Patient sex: M
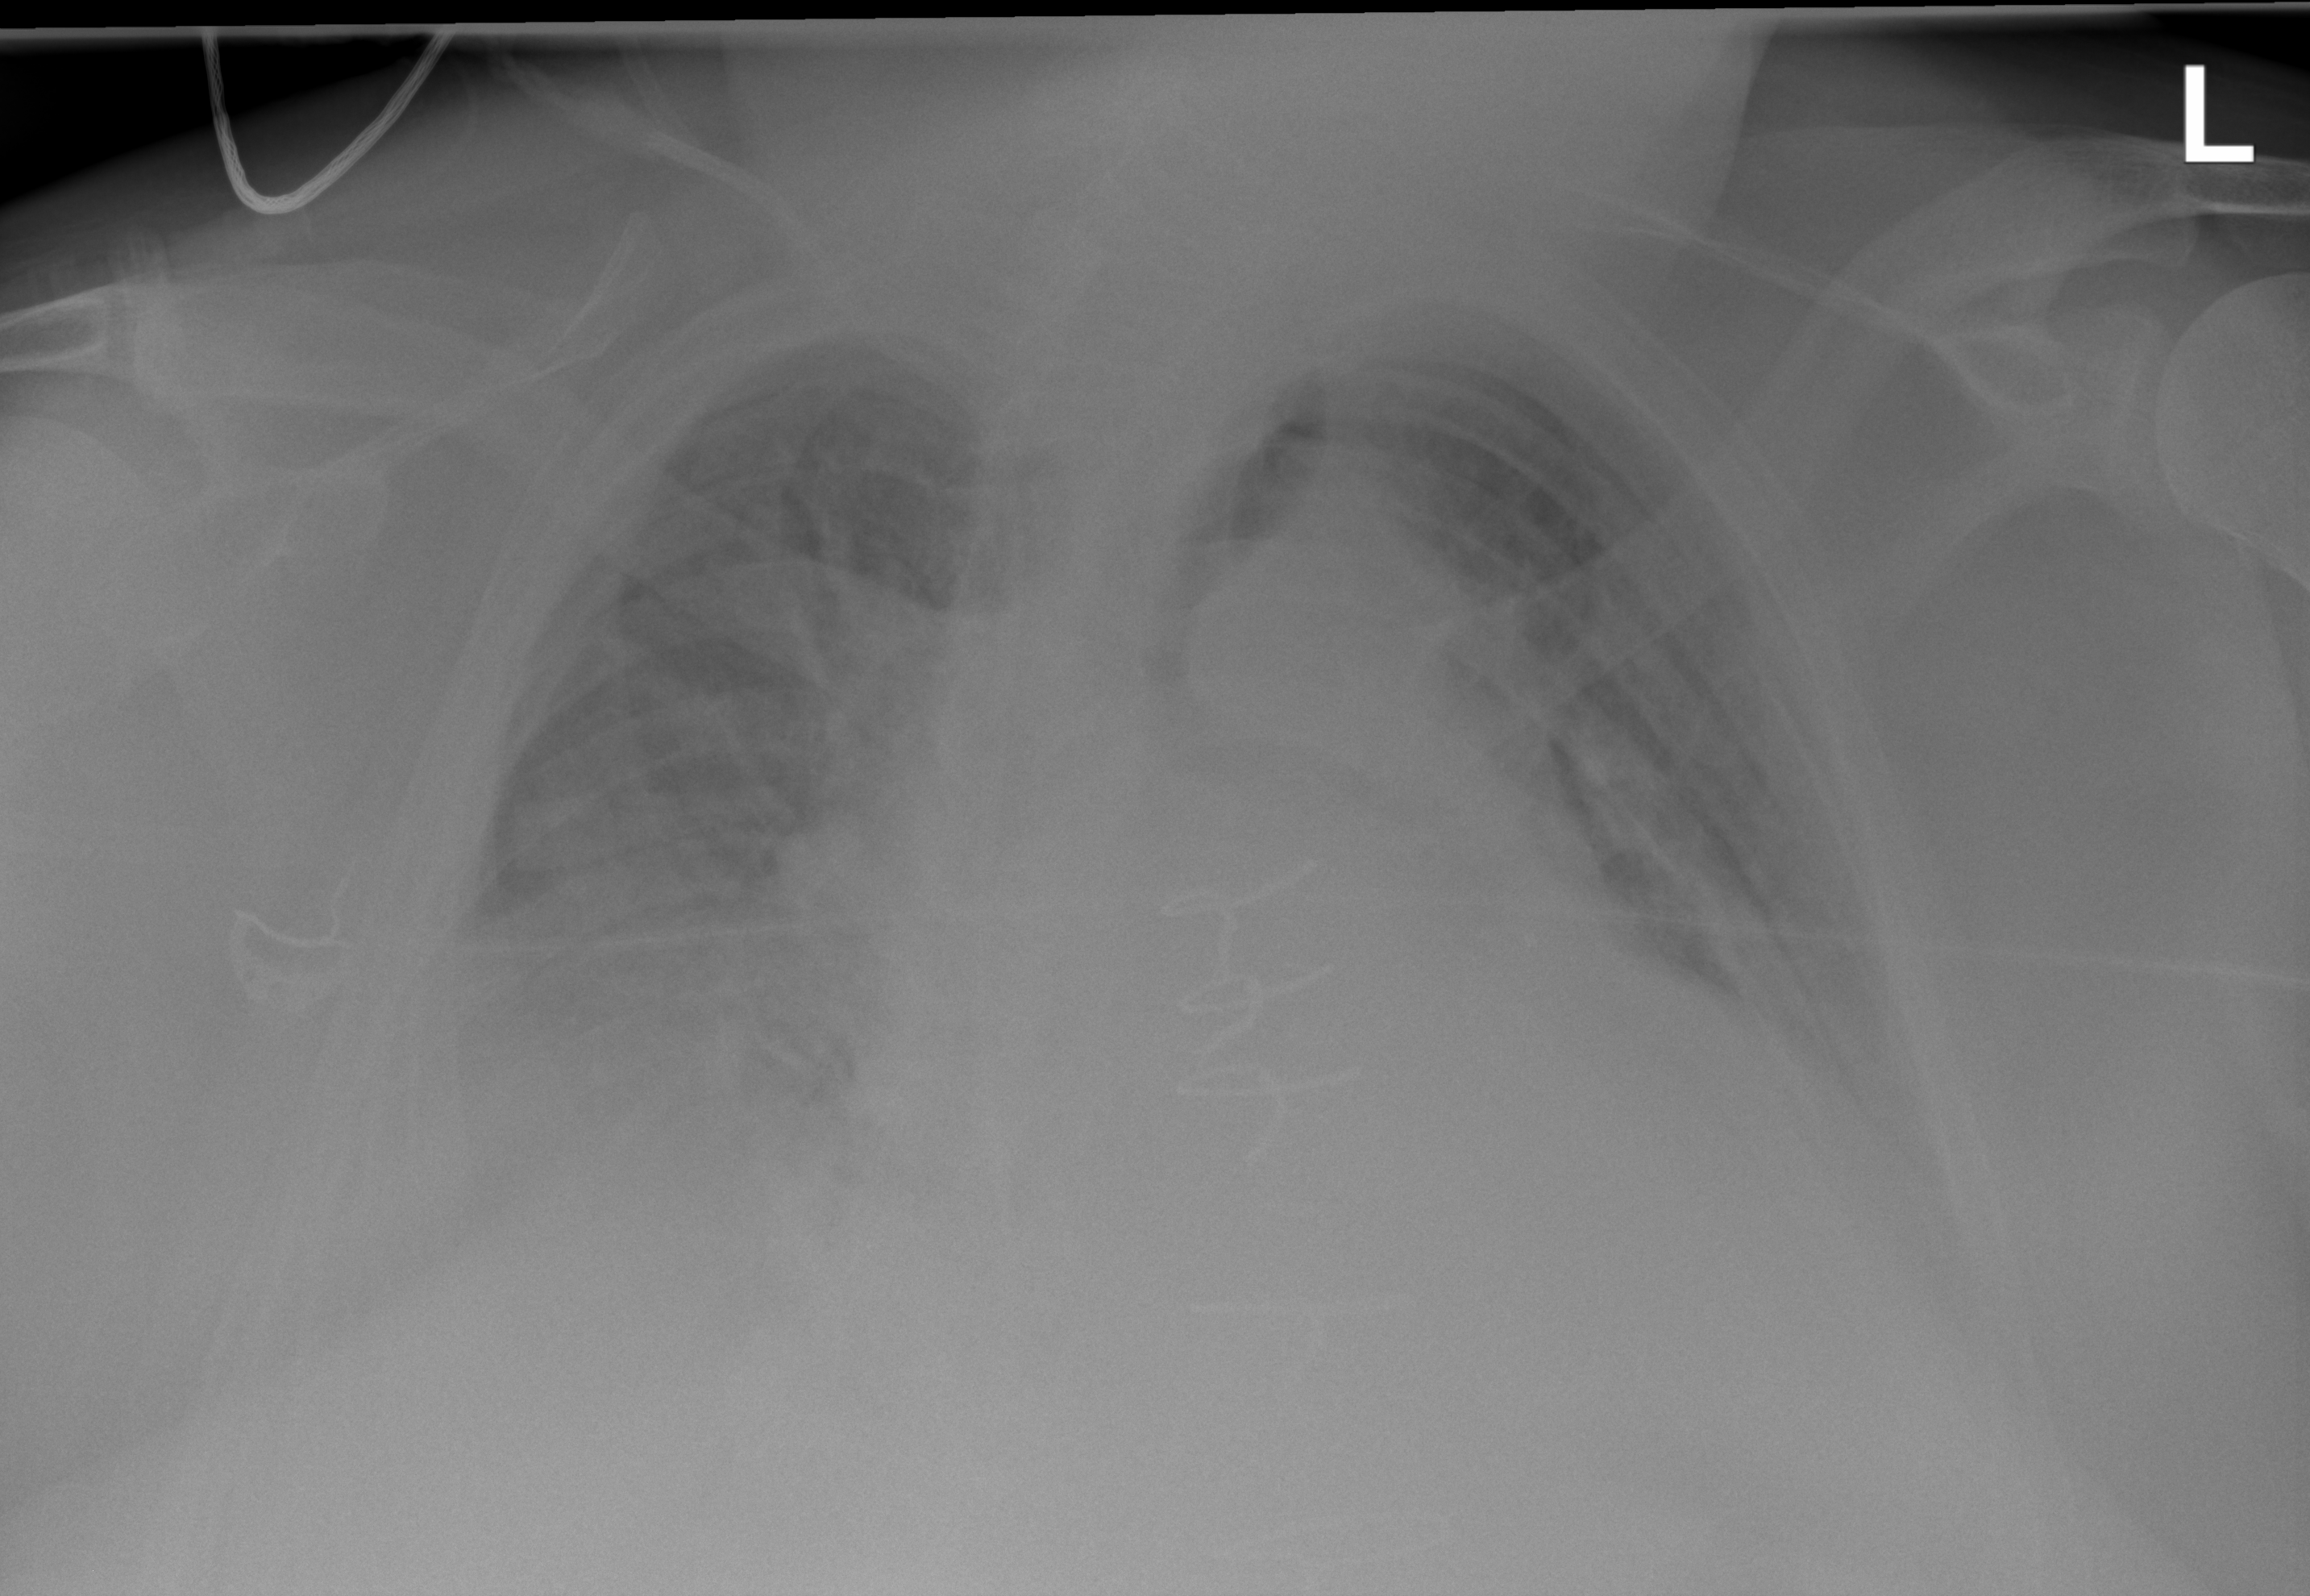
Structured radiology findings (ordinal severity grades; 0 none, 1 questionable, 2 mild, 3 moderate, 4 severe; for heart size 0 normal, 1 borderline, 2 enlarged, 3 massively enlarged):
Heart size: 2
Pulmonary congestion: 3
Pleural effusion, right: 3
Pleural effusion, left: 3
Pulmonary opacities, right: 2
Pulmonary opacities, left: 2
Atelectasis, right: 3
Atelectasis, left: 3